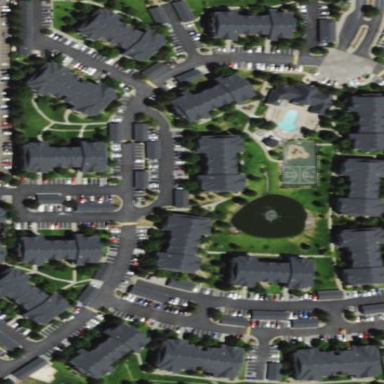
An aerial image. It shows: Residential area with apartments.